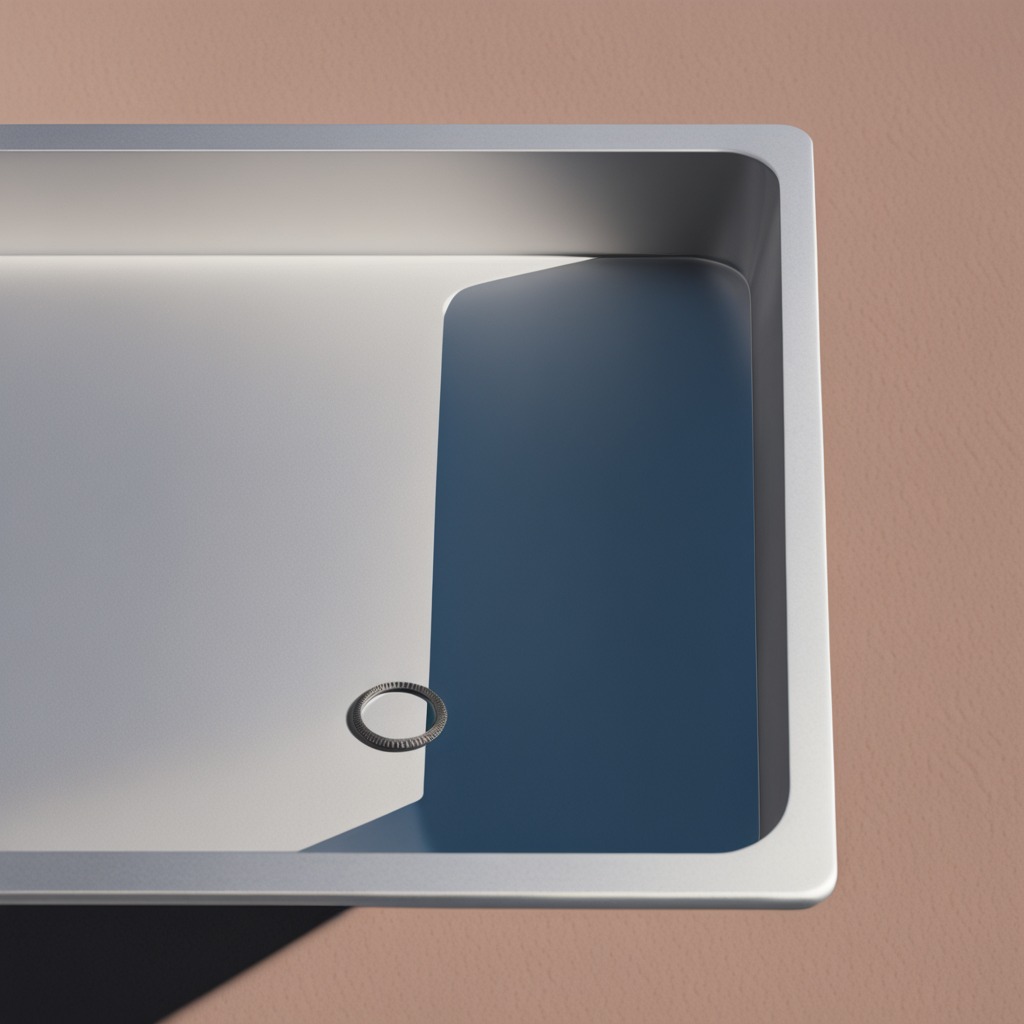
A flat metal washer is lying on the table.